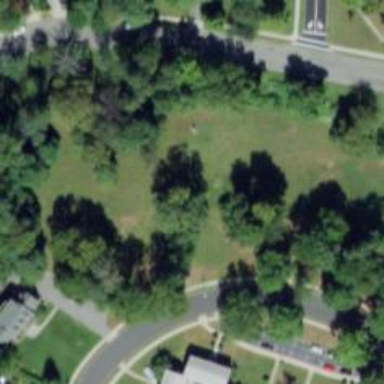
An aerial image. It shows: Park.